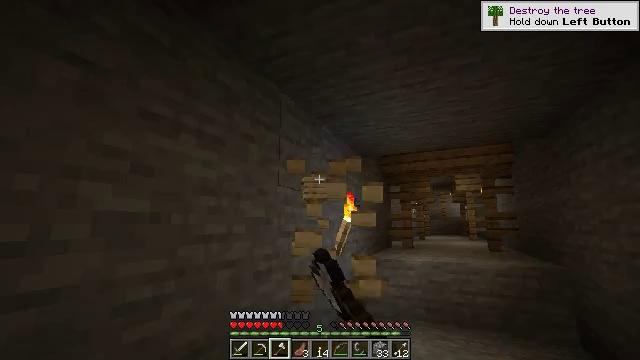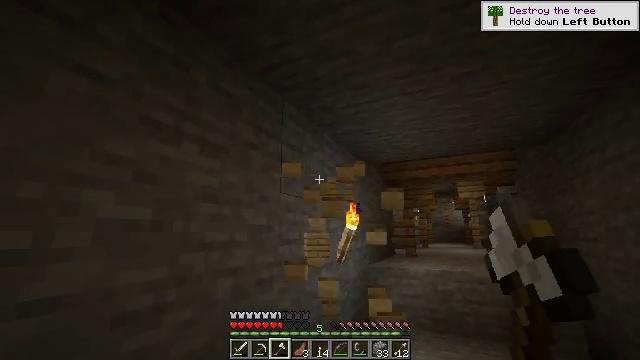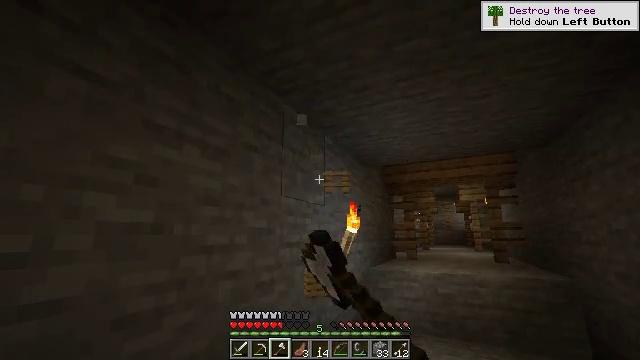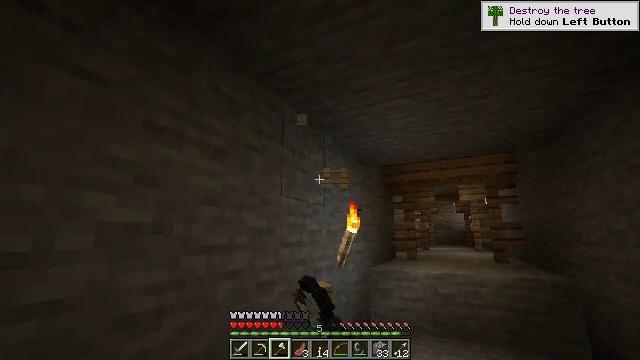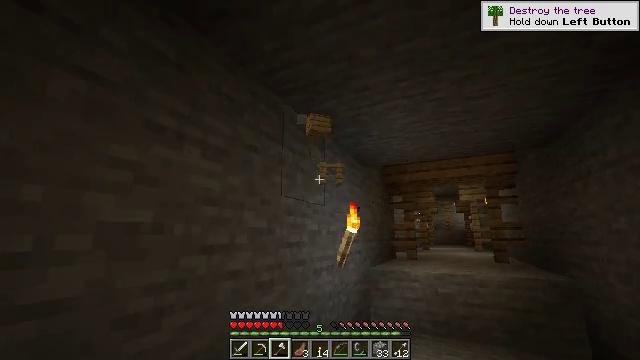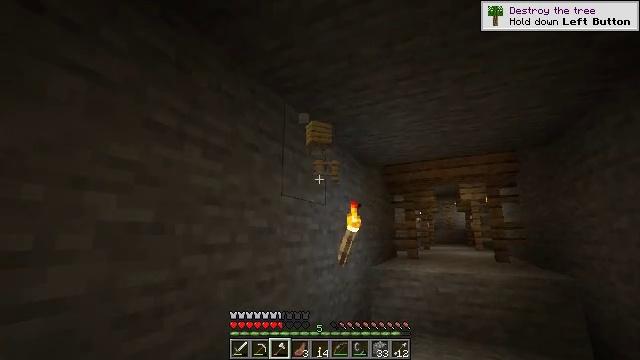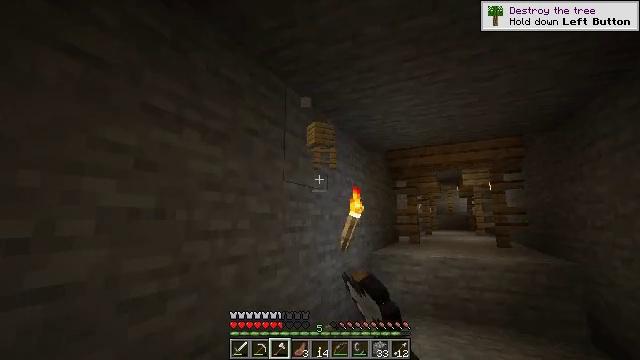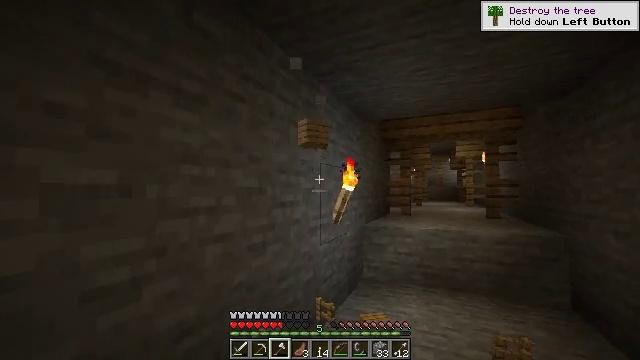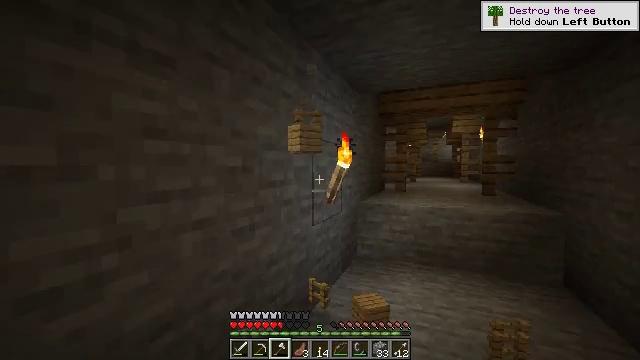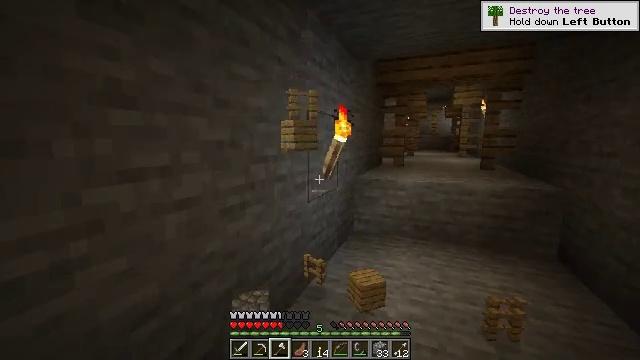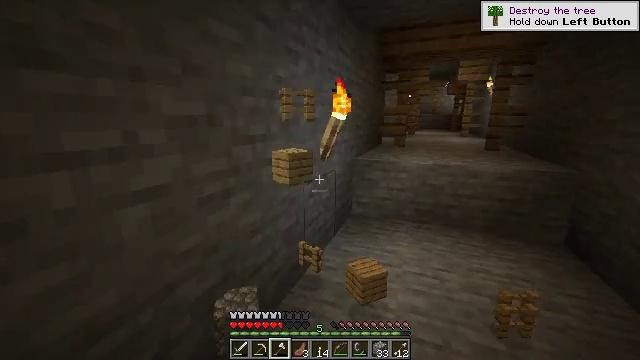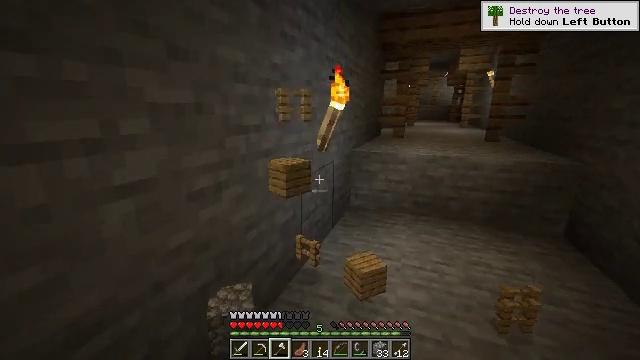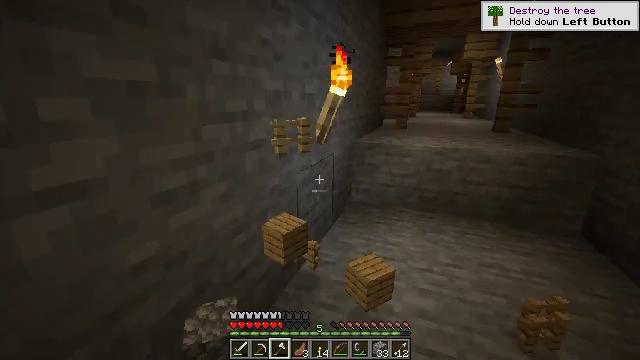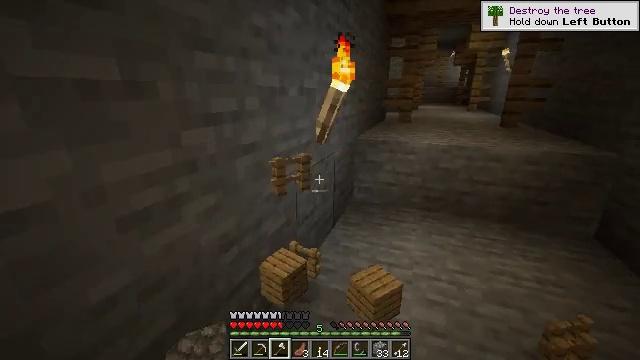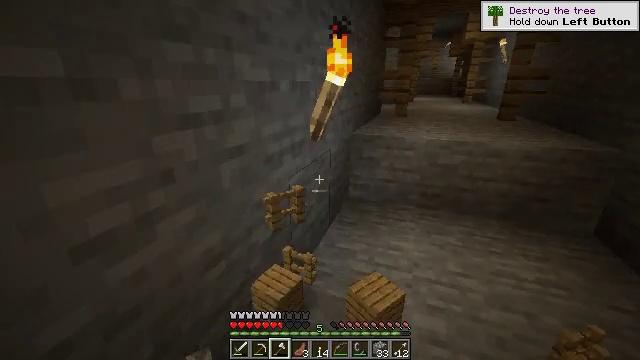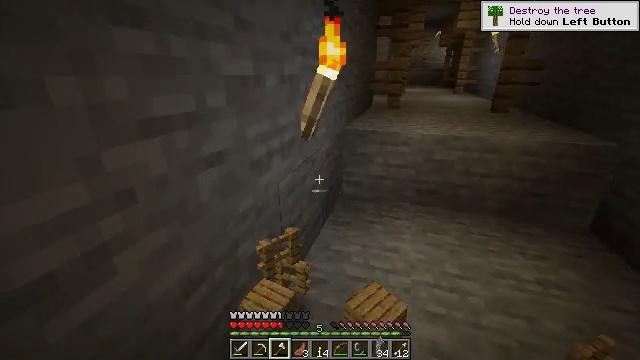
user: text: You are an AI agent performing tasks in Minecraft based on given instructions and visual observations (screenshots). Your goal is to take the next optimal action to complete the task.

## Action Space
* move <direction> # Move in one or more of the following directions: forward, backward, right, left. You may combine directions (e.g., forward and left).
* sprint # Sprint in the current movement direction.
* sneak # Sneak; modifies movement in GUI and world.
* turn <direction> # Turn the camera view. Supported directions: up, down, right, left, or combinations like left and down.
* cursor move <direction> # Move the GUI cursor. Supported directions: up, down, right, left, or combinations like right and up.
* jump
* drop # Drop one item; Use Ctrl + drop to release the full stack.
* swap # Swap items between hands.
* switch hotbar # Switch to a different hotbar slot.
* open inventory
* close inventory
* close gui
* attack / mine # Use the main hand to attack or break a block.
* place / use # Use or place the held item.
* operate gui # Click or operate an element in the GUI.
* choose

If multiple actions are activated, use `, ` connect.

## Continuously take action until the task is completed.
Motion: motion action
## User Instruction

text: Gather the wall torch from the wall.
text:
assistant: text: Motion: turn up, attack / mine
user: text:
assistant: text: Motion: attack / mine
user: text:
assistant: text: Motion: attack / mine
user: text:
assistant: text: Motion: attack / mine
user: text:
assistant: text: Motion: attack / mine
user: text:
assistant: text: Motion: move forward, turn down
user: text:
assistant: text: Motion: move forward, turn right and down
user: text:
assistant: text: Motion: move forward, turn right and down
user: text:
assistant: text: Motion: move forward, turn down
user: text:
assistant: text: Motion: move forward, turn down
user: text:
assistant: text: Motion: move forward, turn down
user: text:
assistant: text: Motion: move forward, turn down
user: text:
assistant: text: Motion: move forward, turn down
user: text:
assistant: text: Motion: move forward, turn right and down
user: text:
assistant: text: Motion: move forward, turn right and down
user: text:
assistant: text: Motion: move forward, turn right and down
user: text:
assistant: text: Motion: move forward, turn right and up
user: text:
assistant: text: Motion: move forward, turn right and up
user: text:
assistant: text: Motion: move forward, turn right and up
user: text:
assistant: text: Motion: move forward, turn right
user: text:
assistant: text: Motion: move forward
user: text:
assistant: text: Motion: move forward, turn up
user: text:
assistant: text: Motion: move forward, turn left and up
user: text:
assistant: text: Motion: move forward, turn left and up
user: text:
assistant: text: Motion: move forward
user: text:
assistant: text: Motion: move forward
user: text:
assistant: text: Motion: move forward
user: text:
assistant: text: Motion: move forward
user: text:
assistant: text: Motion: move forward
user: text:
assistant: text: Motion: move forward